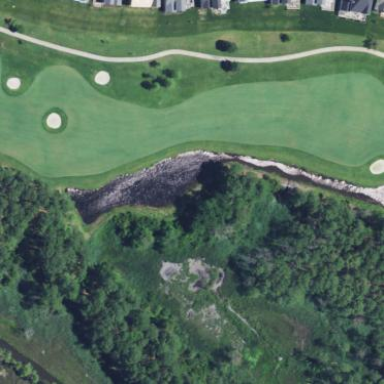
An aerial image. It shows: Grassy area designated as golf fairway.